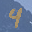
Label: 4